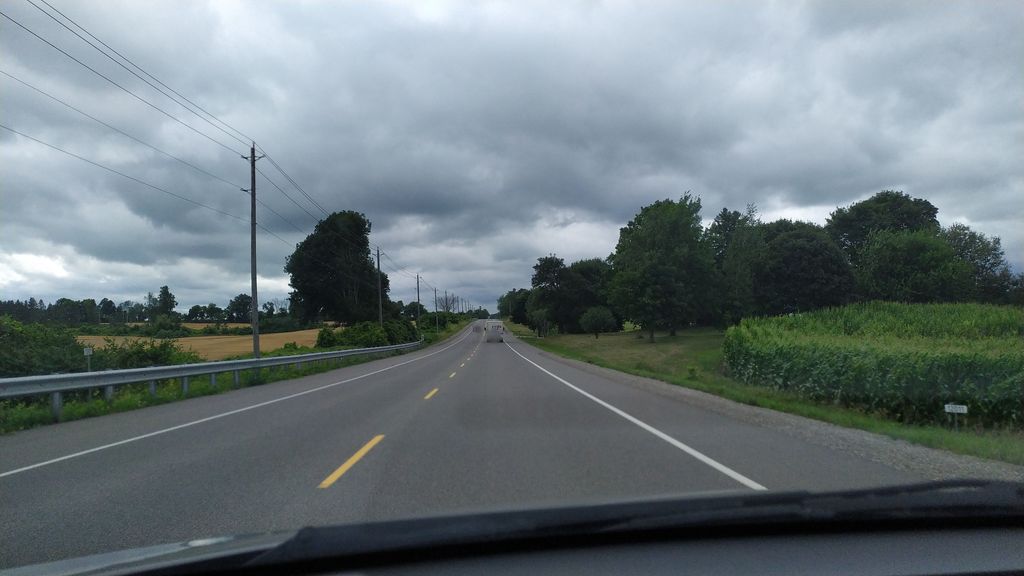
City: kitchener-waterloo